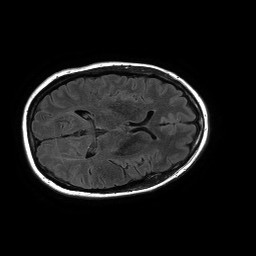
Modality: FLAIR
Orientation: axial
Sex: female
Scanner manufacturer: philips
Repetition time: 11 s
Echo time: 0.125 s